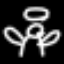
Label: angel